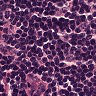
Metastatic tissue present: no